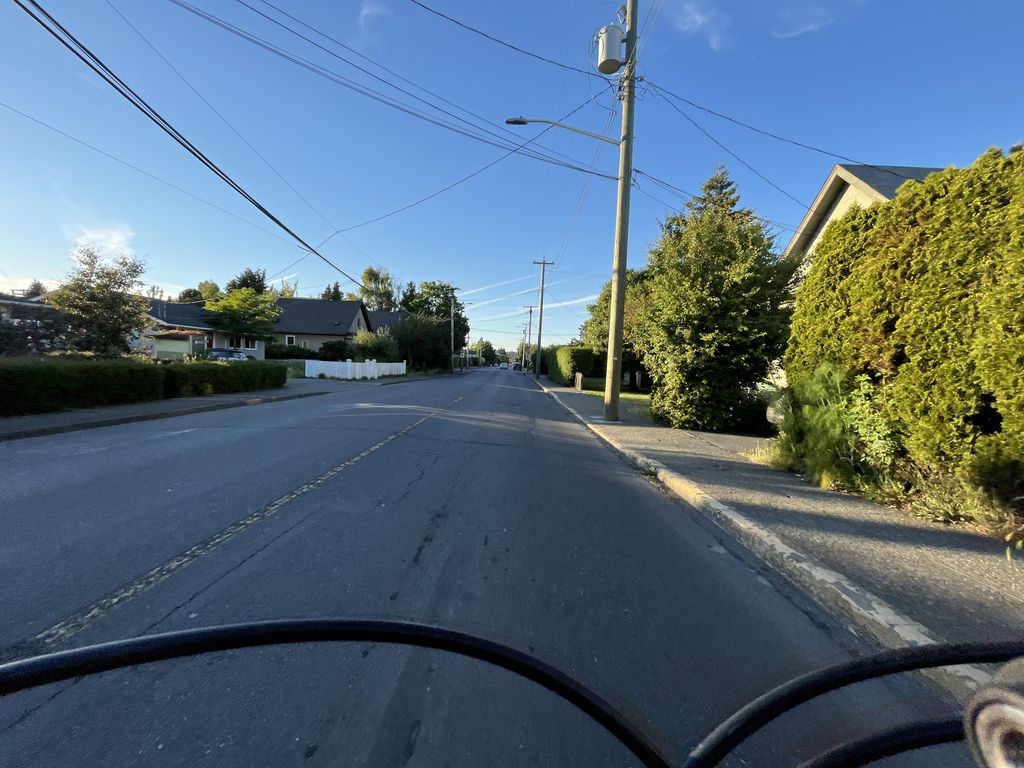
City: victoria